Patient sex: F
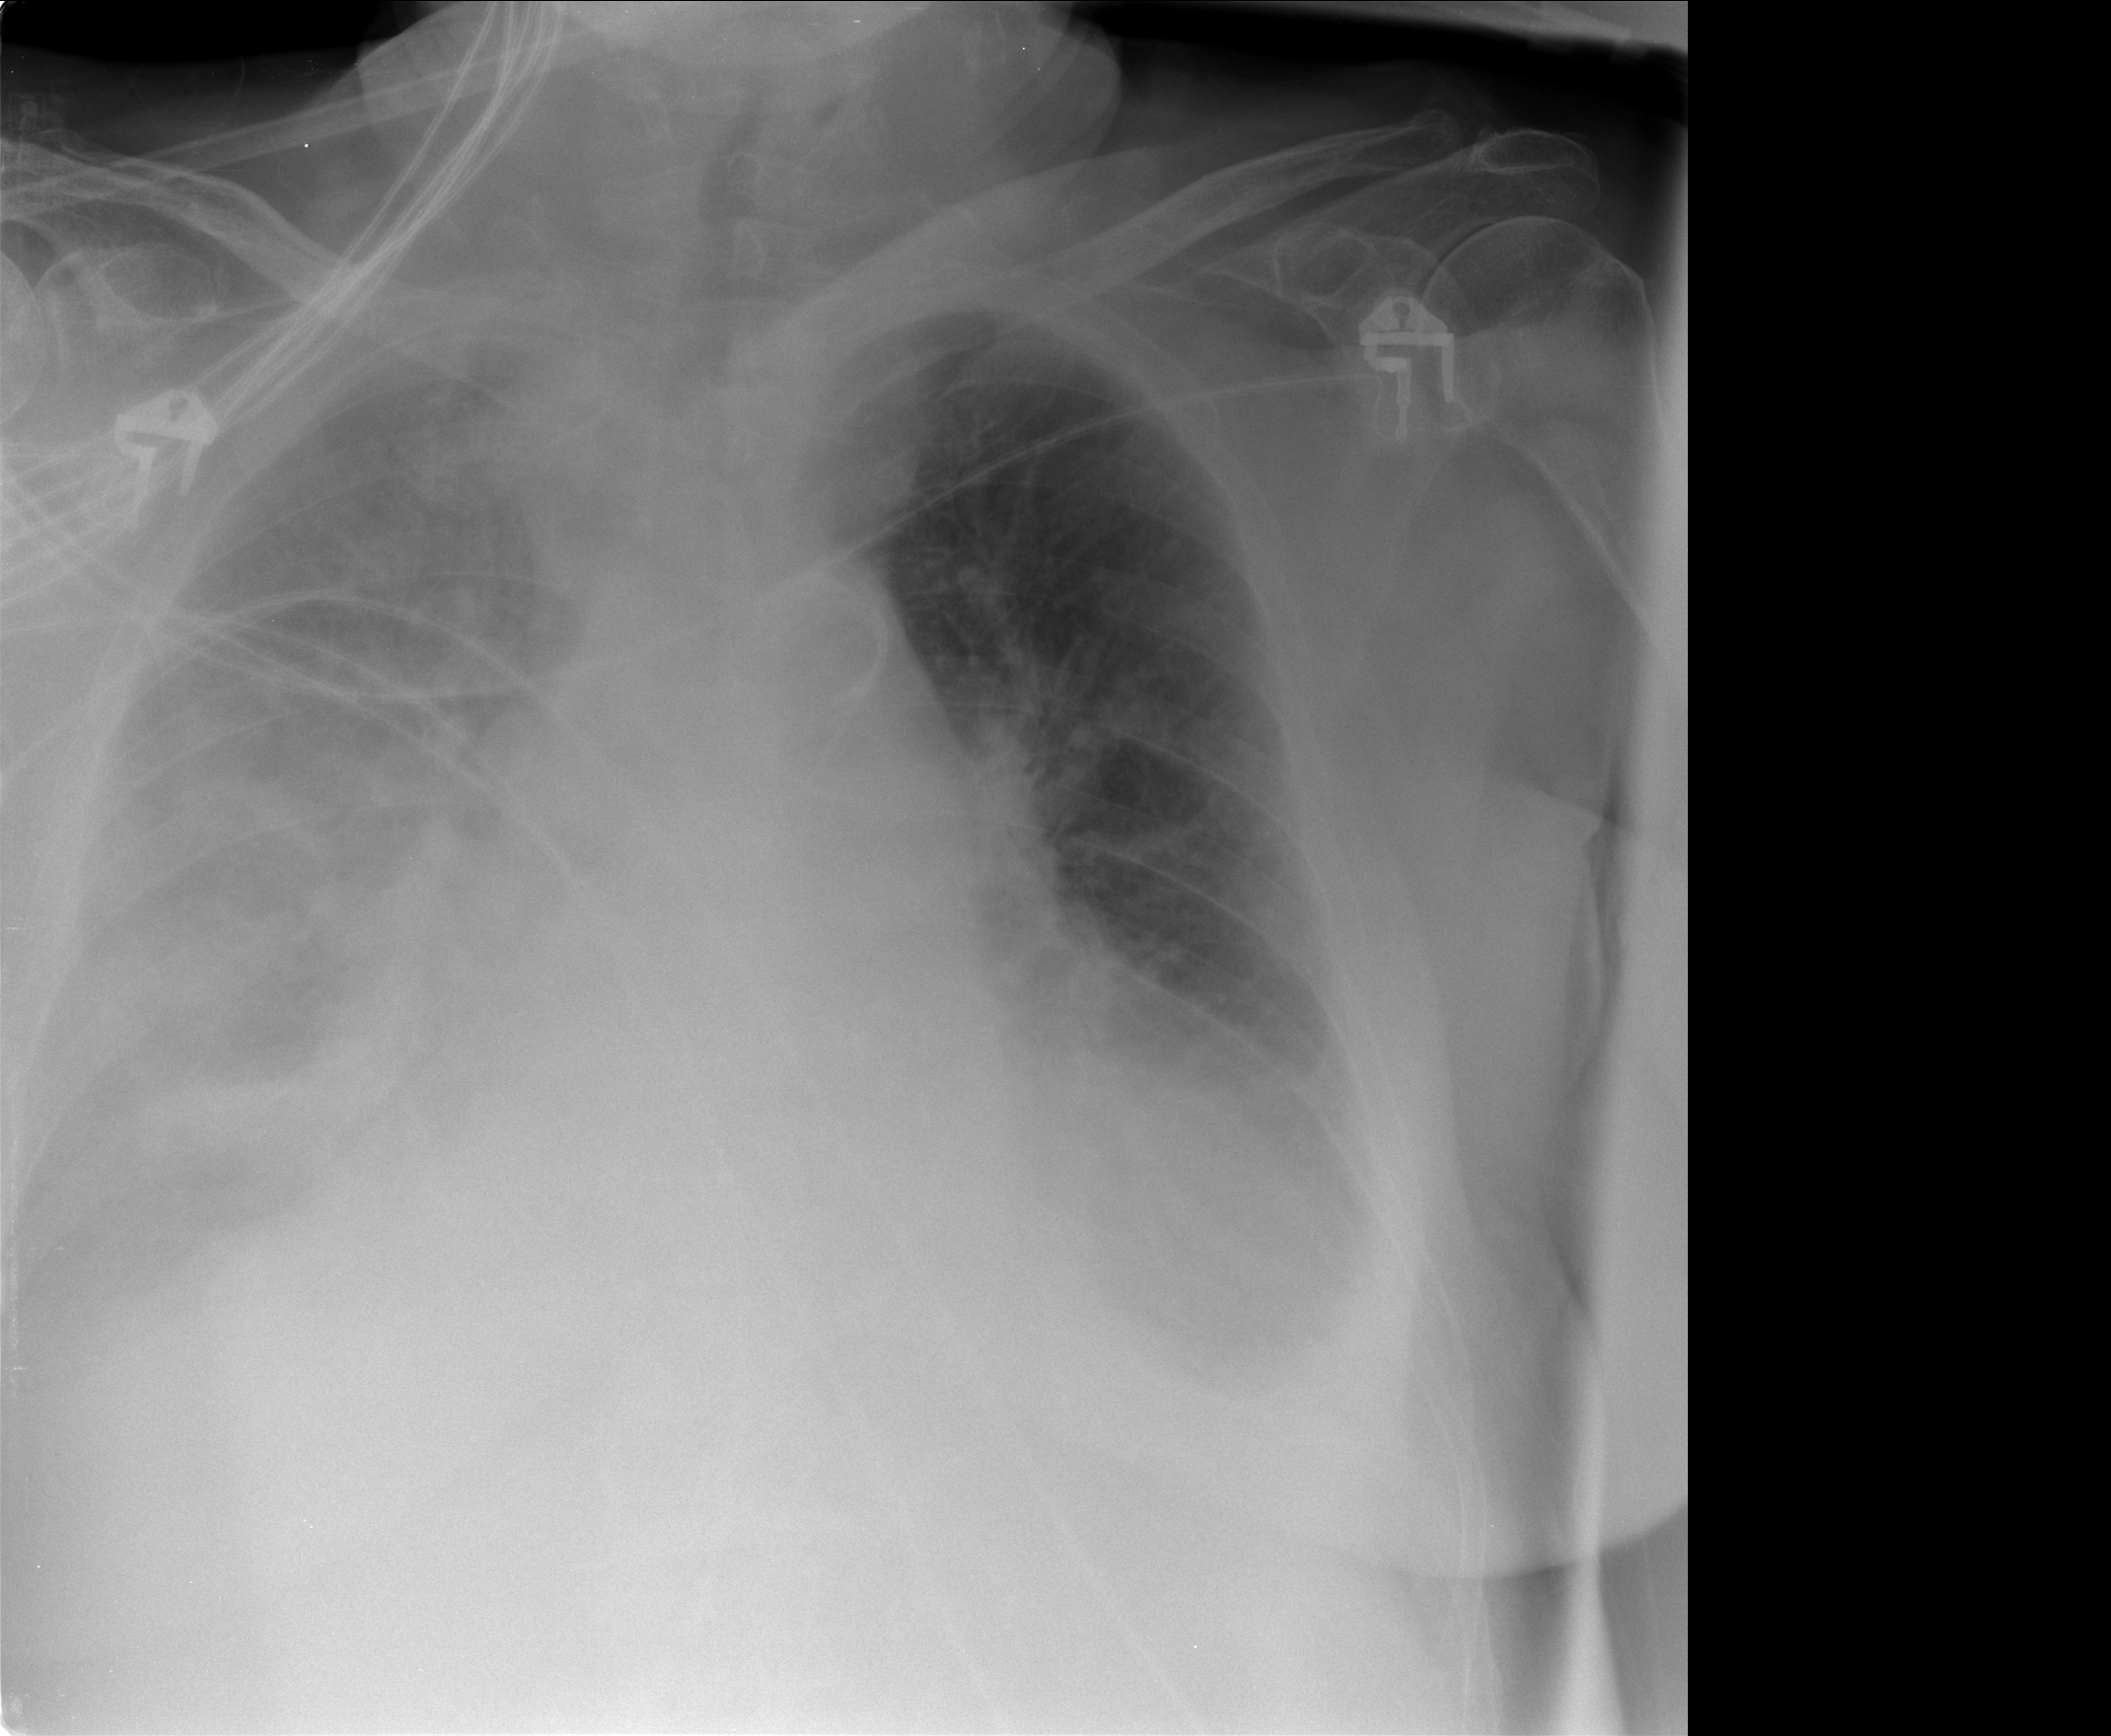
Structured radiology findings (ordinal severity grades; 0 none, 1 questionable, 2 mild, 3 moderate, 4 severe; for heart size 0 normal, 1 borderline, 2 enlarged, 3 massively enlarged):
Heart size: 1
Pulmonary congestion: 2
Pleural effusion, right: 3
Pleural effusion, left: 2
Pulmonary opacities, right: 2
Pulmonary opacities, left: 0
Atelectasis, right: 3
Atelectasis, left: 2